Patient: sex M, age 81
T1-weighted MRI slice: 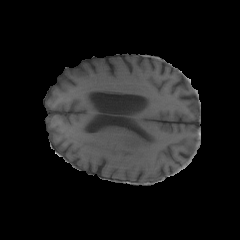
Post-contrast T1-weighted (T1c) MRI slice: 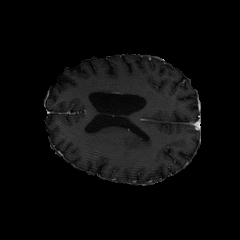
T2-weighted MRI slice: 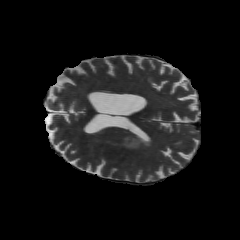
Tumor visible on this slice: yes
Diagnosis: Glioblastoma, IDH-wildtype
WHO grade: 4